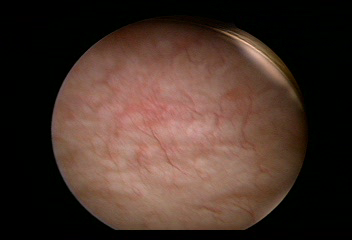
Modality: WLC
Class: Normal mucosa
Bladder cancer association: No